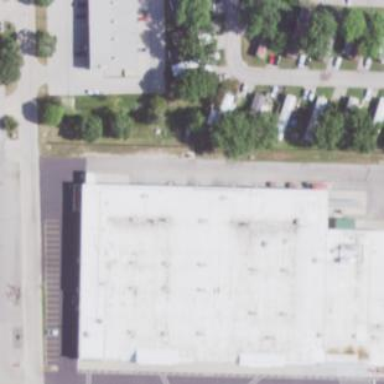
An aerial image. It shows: Retail building.